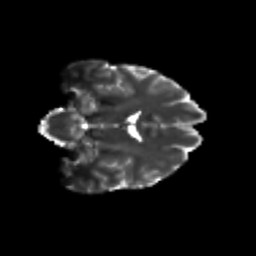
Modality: T2w
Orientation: coronal
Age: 24
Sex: male
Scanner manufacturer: siemens
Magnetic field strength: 3 T
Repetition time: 3.5 s
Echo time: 0.113 s